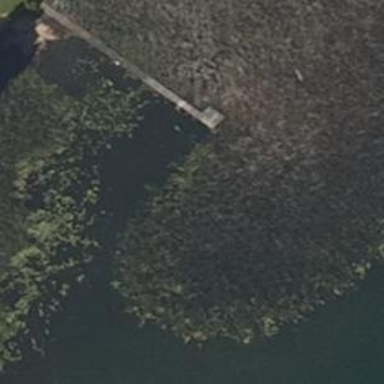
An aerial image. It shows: Man-made pier.